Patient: sex M, age 71
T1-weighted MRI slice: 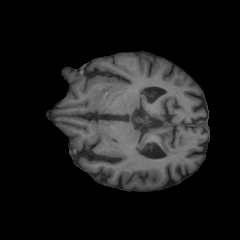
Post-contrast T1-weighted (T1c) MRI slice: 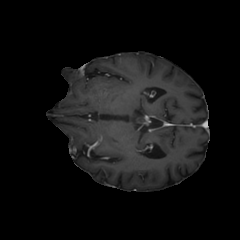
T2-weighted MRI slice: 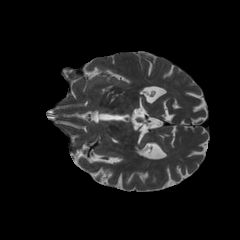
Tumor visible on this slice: no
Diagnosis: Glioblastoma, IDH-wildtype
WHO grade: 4